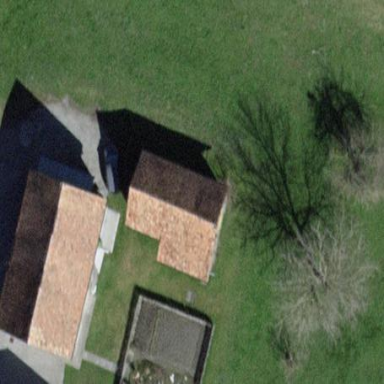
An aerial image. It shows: Shed.